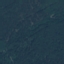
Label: Forest